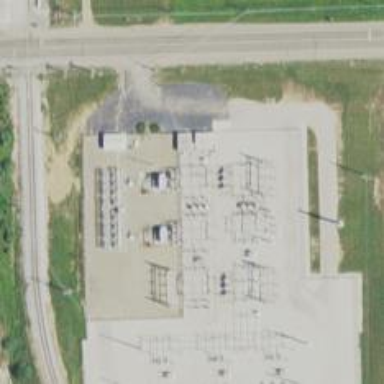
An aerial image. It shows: Switch for power supply.